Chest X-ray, PA view. Patient: 64 years old, sex M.
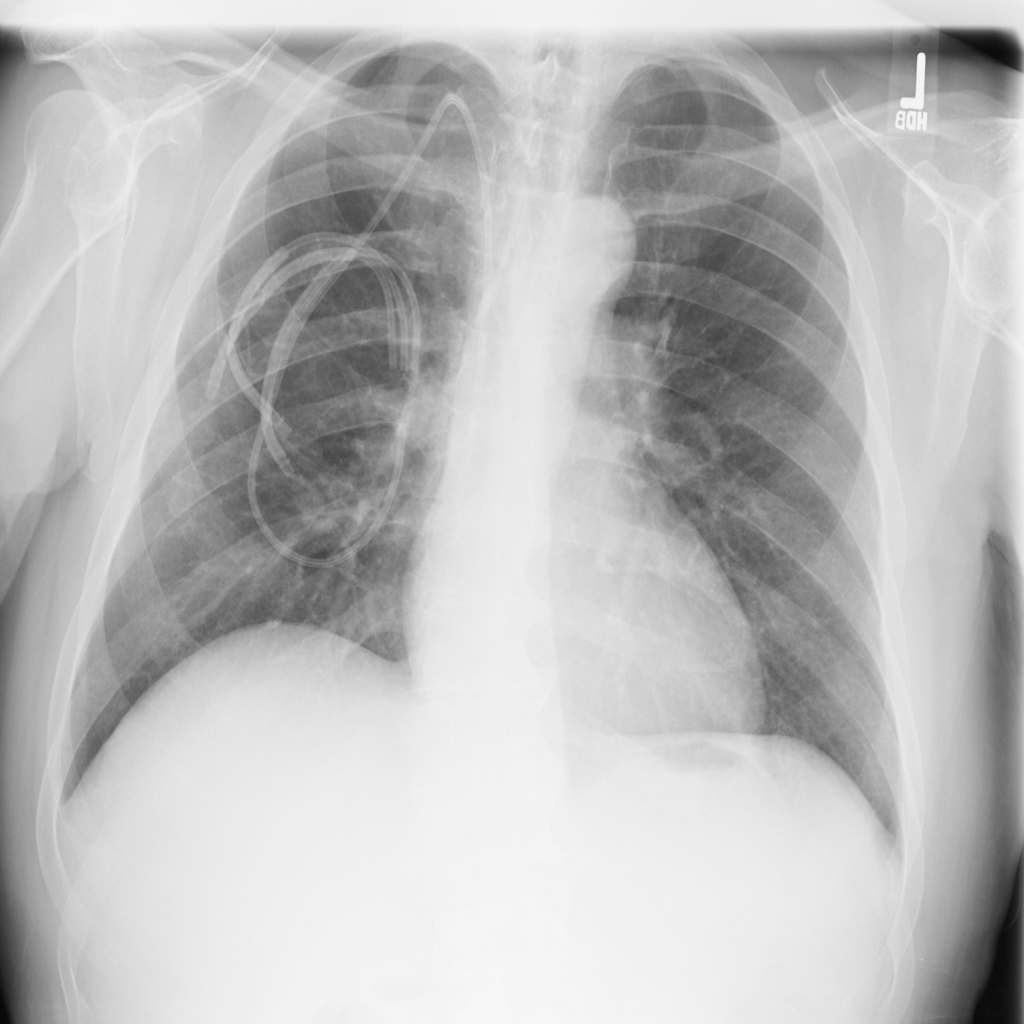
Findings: No Finding